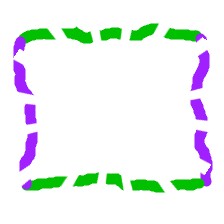
Shape: rectangle